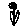
Label: flower